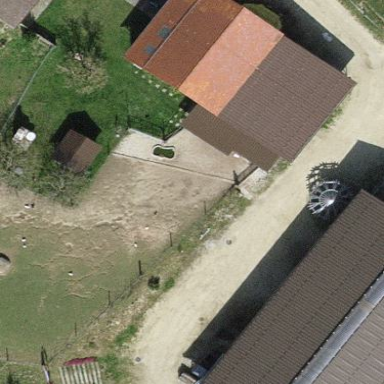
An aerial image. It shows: Farm auxiliary building.